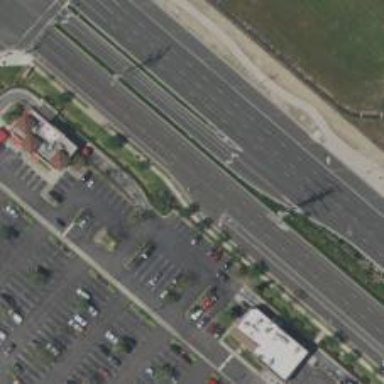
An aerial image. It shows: Primary link road with asphalt surface.